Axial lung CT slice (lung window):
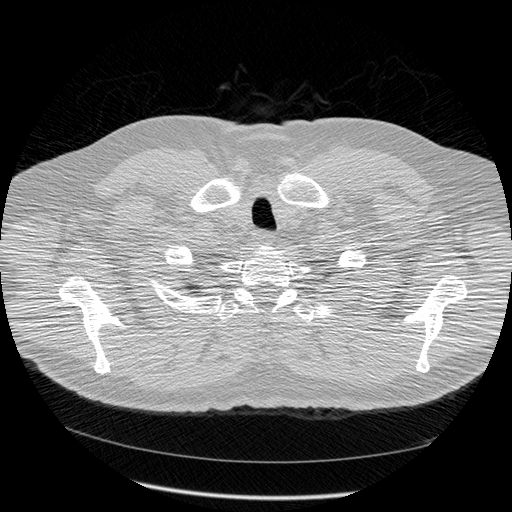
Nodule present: no